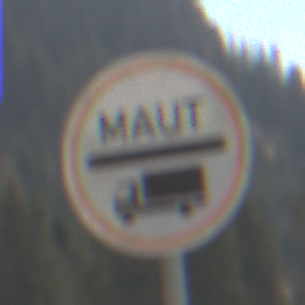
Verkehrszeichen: Mautpflicht
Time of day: Midday
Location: Outdoor (Nature)
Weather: PartlyCloudy
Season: NotSpecified
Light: Natural